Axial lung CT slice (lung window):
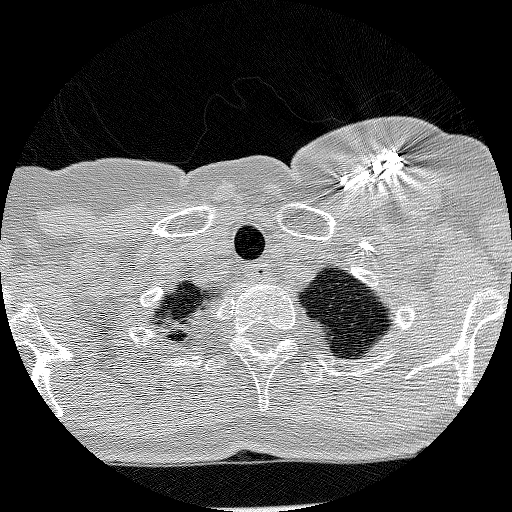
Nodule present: no